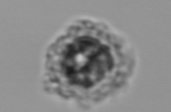
Label: Emiliania_huxleyi